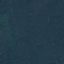
Label: Forest